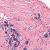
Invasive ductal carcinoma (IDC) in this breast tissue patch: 0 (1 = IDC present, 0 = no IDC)